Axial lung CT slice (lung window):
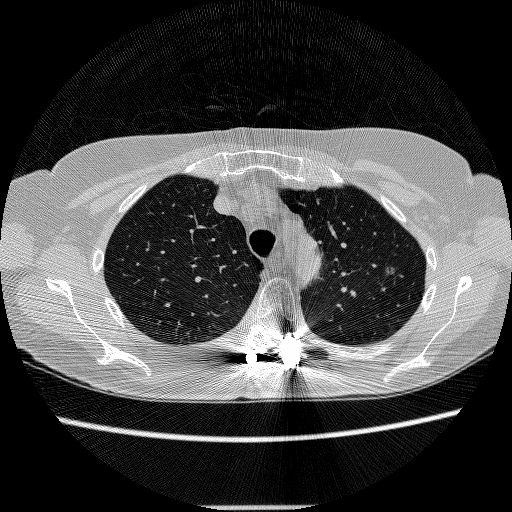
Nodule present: yes
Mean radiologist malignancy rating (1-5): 3